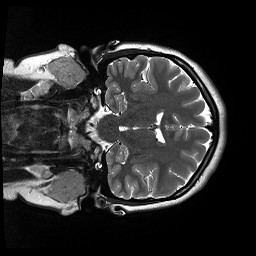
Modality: T2w
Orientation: coronal
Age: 21
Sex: female